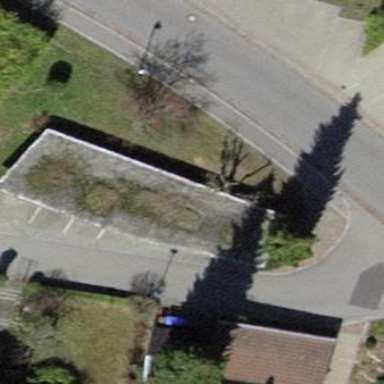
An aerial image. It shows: Garage.